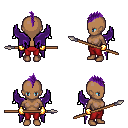
a pixel art fantasy rpg character, female body template, human, dark skin, purple wings, red pants, purple mohawk hairstyle, gold gloves, spear, four views (front, back, left, right), 2x2 character sprite sheet, small pixel art, hard edges, no anti-aliasing